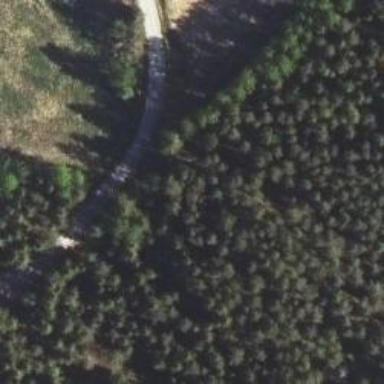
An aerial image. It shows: Unclassified road with grade1 track type.